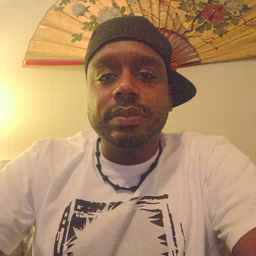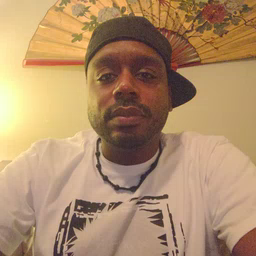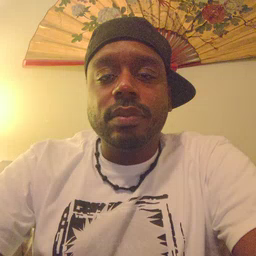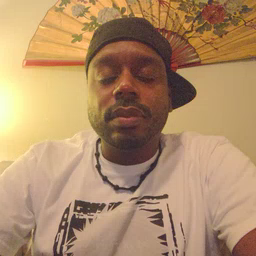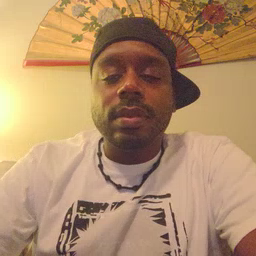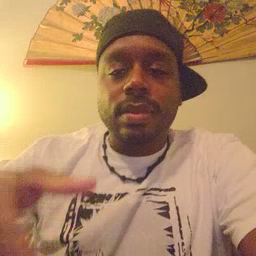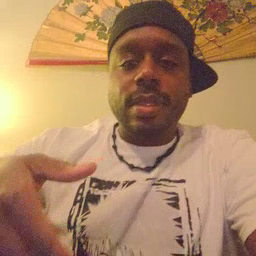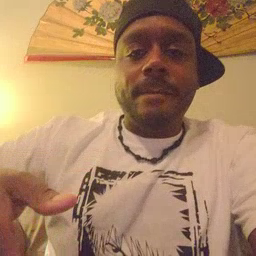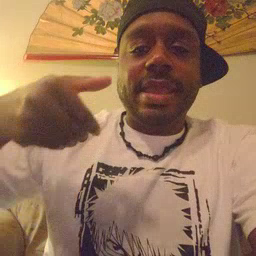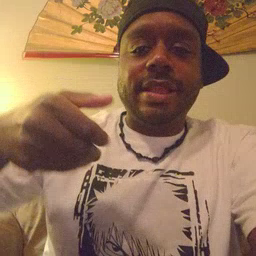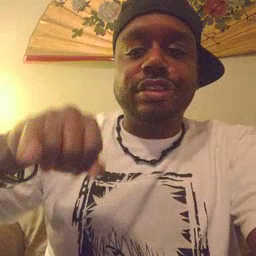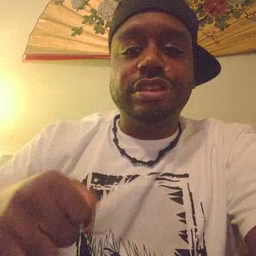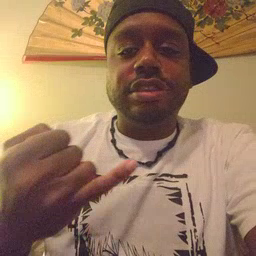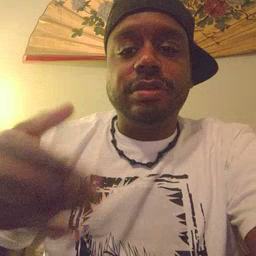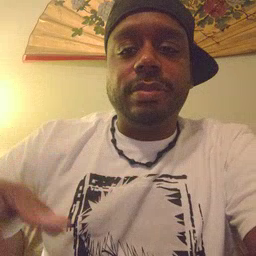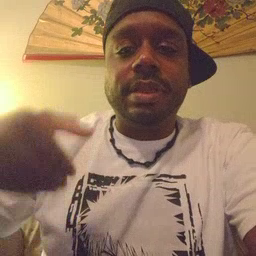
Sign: jeans